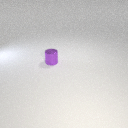
small purple metal cylinder